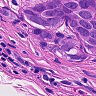
Metastatic tissue present: yes